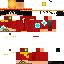
A male human skin with medium skin, wearing brown long hair dressed in a red robe top and red pants, featuring a closed mouth.